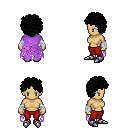
a pixel art fantasy rpg character, female body template, human, tanned skin, maroon tattered cape, red pants, black curly afro hairstyle, white cloth bandages, metal boots, four views (front, back, left, right), 2x2 character sprite sheet, small pixel art, hard edges, no anti-aliasing